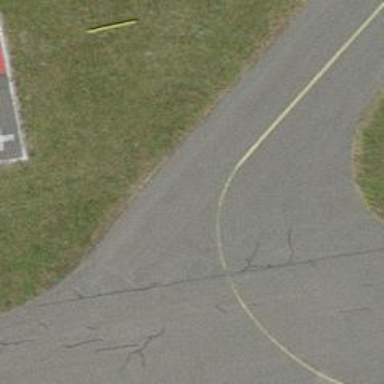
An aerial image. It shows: View of taxiway at the airport.